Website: walmart
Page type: billing-address
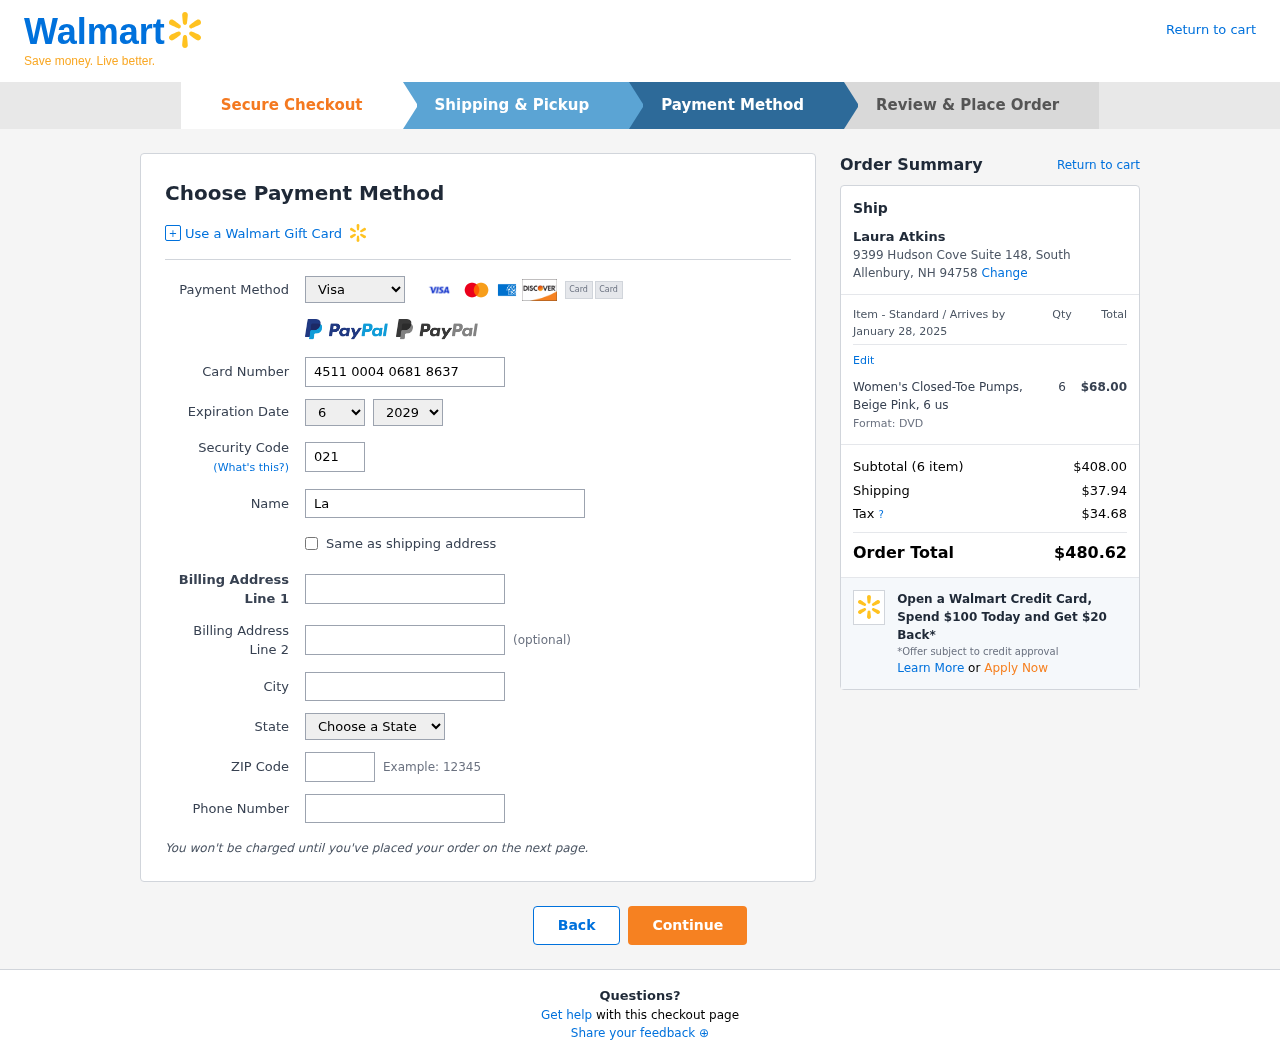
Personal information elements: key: PII_CARD_CVV
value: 021
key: PII_CARD_EXPIRY_MONTH
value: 06
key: PII_CARD_EXPIRY_YEAR
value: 29
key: PII_CARD_NUMBER
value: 4511 0004 0681 8637
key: PII_CARD_TYPE
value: Visa
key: PII_CITY
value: South Allenbury
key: PII_CITY_STATE_ZIP
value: South Allenbury, NH 94758
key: PII_FULLNAME
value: Laura Atkins
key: PII_PHONE
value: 8029355763
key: PII_POSTCODE
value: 94758
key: PII_STATE
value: New Hampshire
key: PII_STREET
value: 9399 Hudson Cove Suite 148
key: PII_STREET2
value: Suite 258
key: PII_FULLNAME2
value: Laura Atkins
Product elements: key: PRODUCT1_NAME
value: Women's Closed-Toe Pumps, Beige Pink, 6 us
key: PRODUCT1_PRICE
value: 68
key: PRODUCT1_QUANTITY
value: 6
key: PRODUCT1_DESC
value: Format: DVD
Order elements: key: ORDER_DELIVERY_DATE
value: January 28, 2025
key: ORDER_NUM_ITEMS
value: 6
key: ORDER_SUBTOTAL
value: $408.00
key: ORDER_SHIPPING_COST
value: $37.94
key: ORDER_TAX
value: $34.68
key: ORDER_TOTAL
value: $480.62